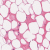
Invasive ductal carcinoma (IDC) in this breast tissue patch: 0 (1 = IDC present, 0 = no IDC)